Field crop: tomato
Growth stage: 1
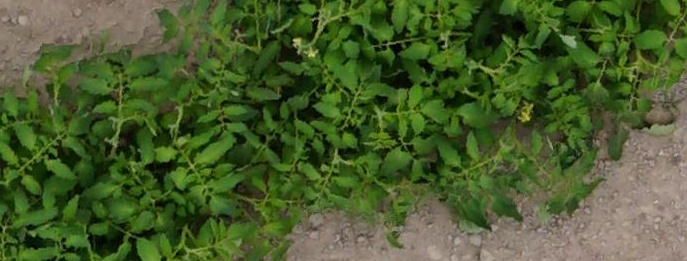
Species: tomato